Aerial crown-view tile of a tropical tree (Barro Colorado Island, Panama), acquired 20240611:
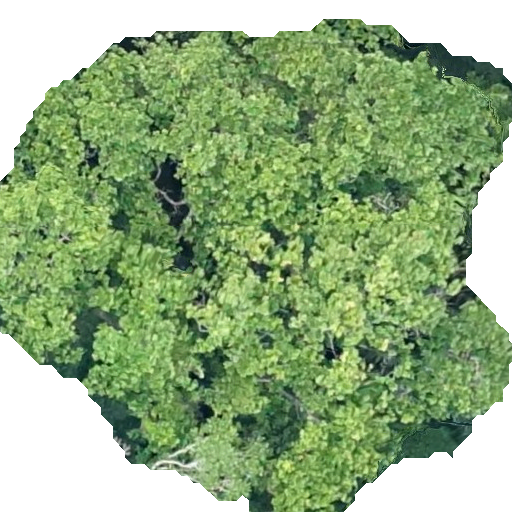
Species: Anacardium excelsum
GBIF accepted scientific name: Anacardium excelsum
Crown area: 319.587 m²